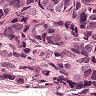
Metastatic tissue present: yes